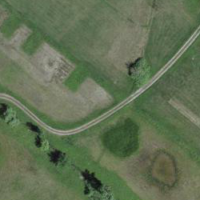
EUNIS habitat code: 23
Species observed at this site:
Ciconia ciconia
Cygnus columbianus
Ciconia nigra